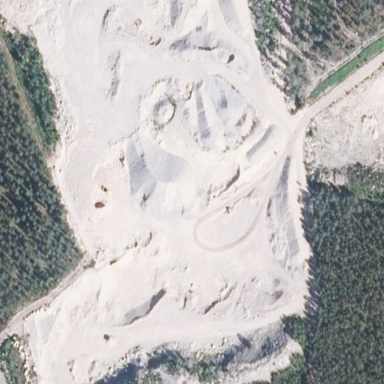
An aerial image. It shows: Quarry for sand extraction.